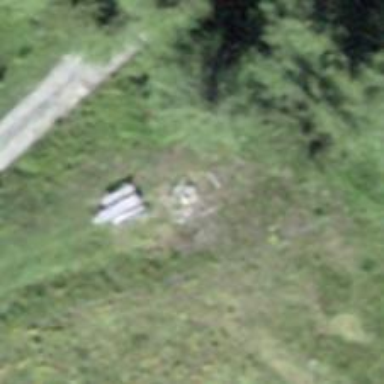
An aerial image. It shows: Picnic table located in leisure land area.